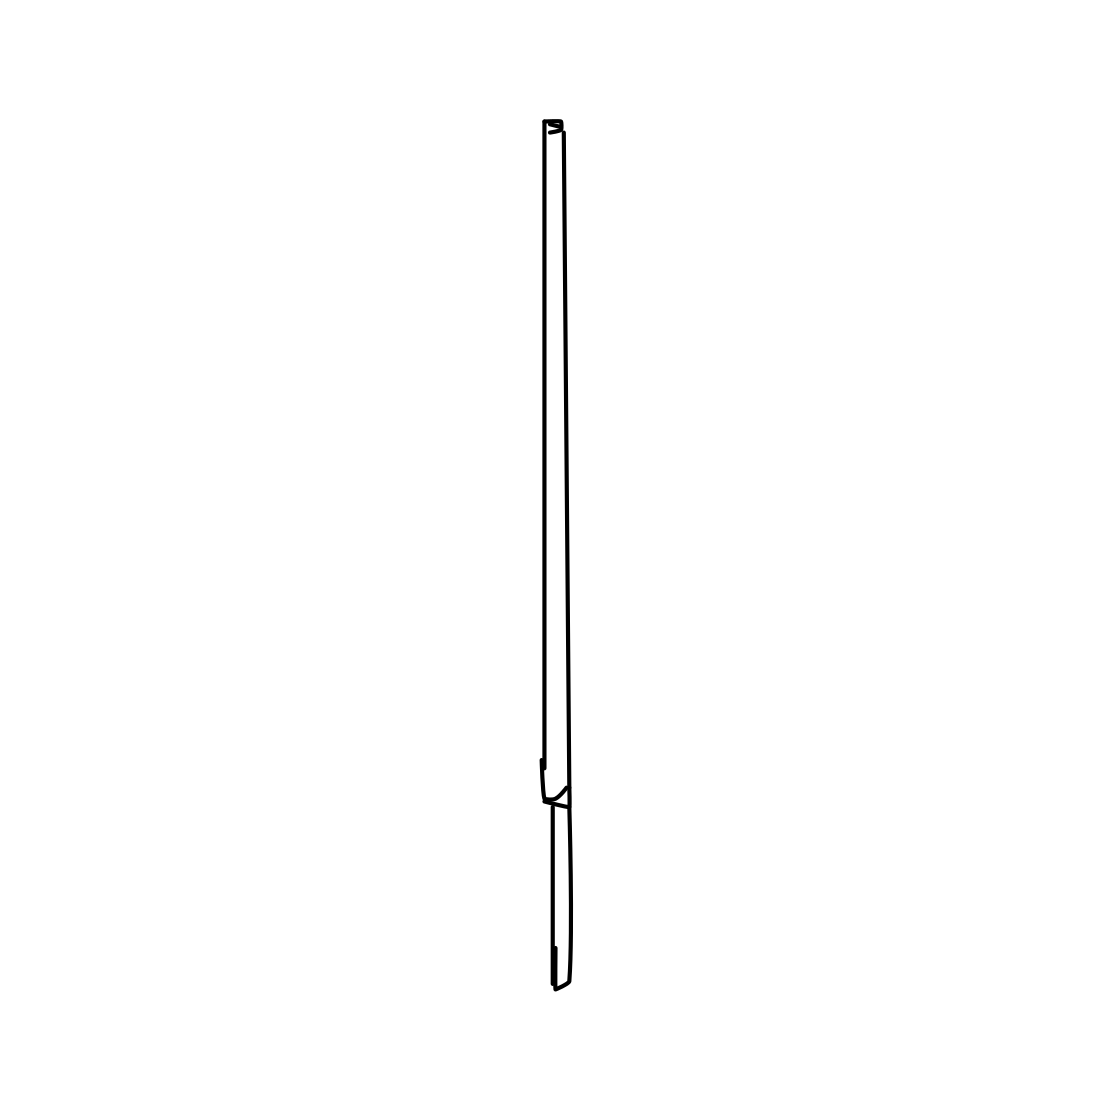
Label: baseball bat